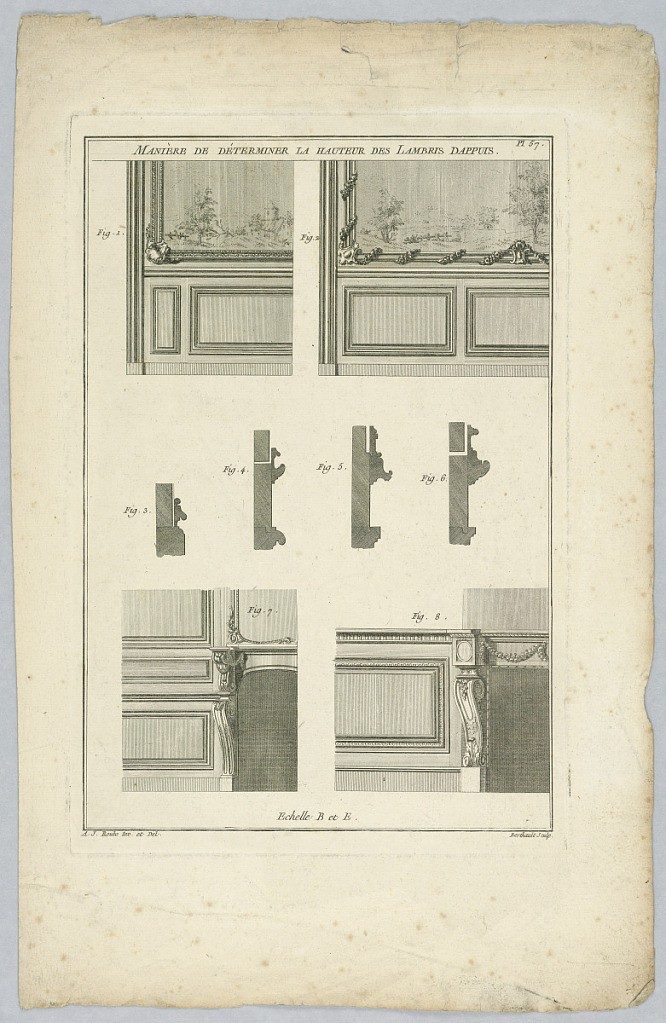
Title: How to Determine the Height of Support Panels
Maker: André-Jacob Roubo, French, 1739–1791
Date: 1770
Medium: Engraving on paper
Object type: Print
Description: How to determine the height of support panels.